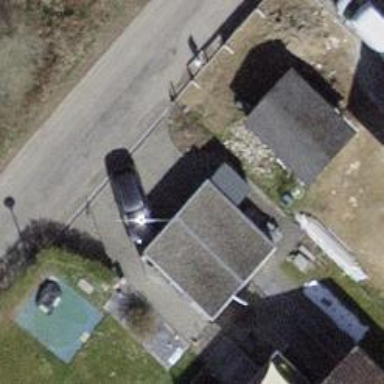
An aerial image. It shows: Garage building.